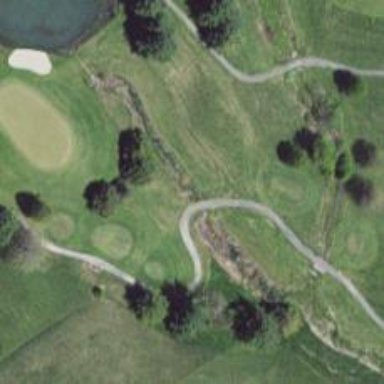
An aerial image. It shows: Path for both road and golf.